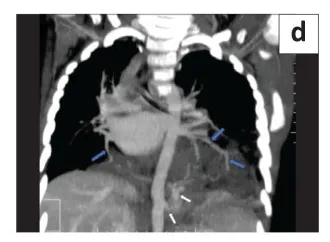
(d) Coronal MIP image demonstrates the origin of the systemic arterial branch (white arrows) from the abdominal aorta, as well as the area of consolidation in the left lower lobe. Bilateral inferior pulmonary veins (blue arrows) are draining the respective sequestered areas in each lung.
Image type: radiology (ct)